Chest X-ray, PA view. Patient: 17 years old, sex F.
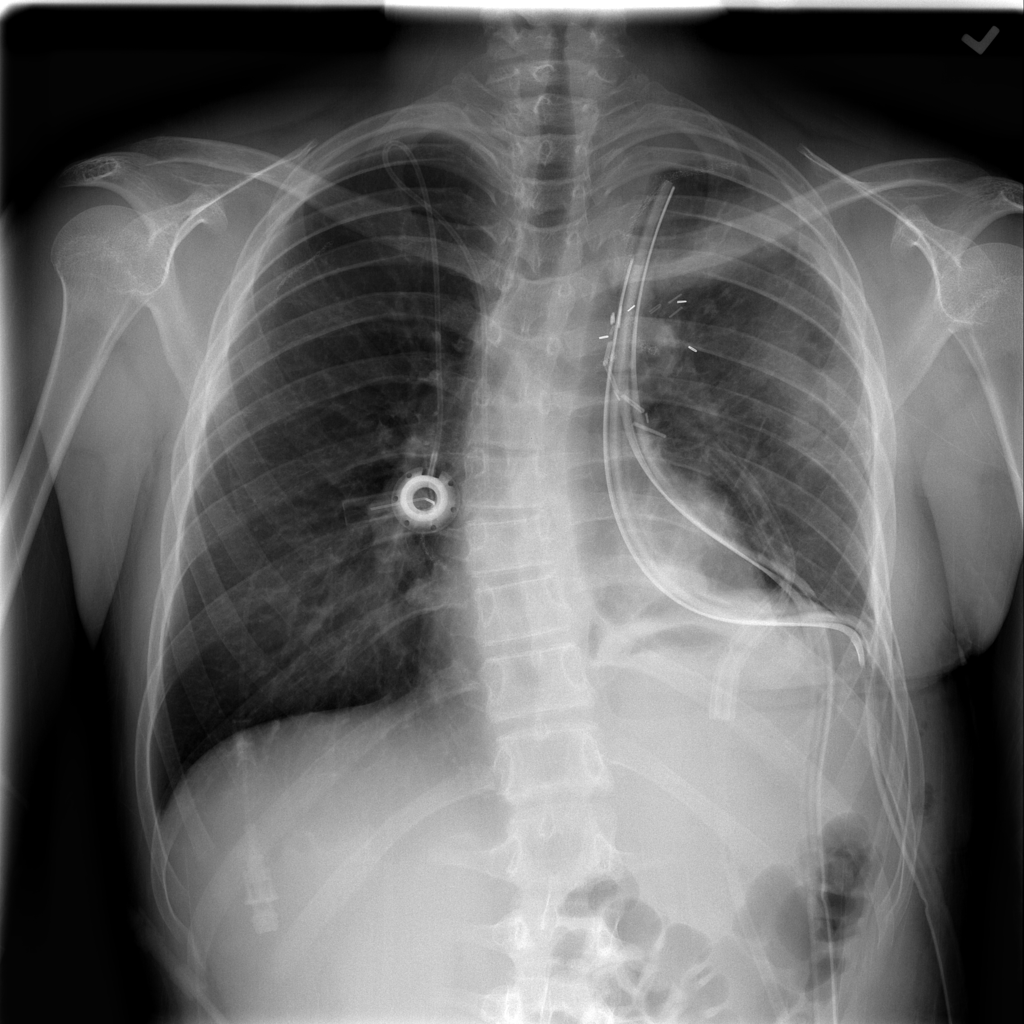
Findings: Nodule, Pleural_Thickening